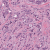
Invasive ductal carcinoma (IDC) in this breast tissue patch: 1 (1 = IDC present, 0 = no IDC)